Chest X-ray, AP view. Patient: 54 years old, sex M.
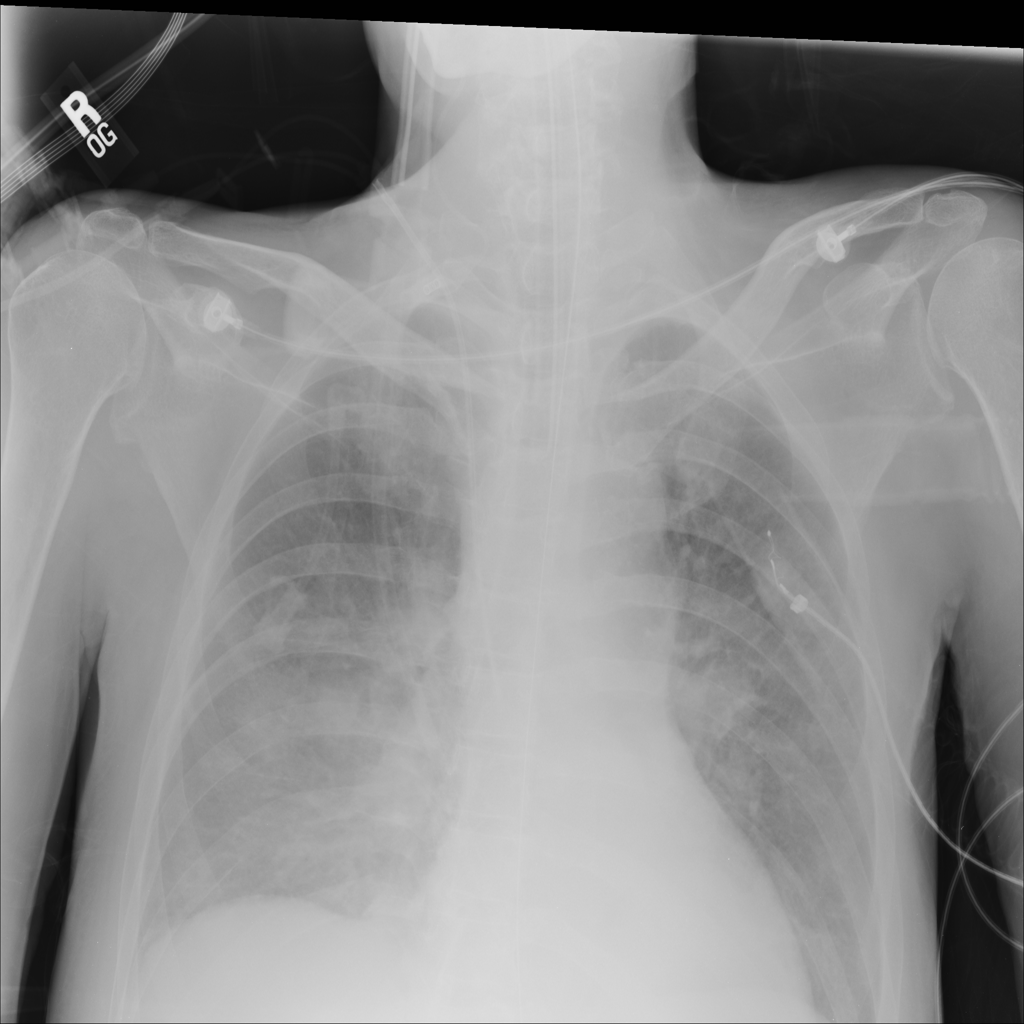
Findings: No Finding